Question: I'm building a dashboard of sorts as part of a project to learn React and NextJS. I'm stuck on an issue that I have found no solution to online. Any help is appreciated!
So I have a page called 'departments.js', which shows a table like the one in the image below.

I get the data to fill in the rows and columns from 2 hardcoded JSON stringa:
'''
const data = [
{ name: "Customer Service", num: '56', dept:'custserv' },
{ name: "Human Resources", num: '21', dept:'hr' },
{ name: "Quality Assurance", num: '13', dept:'qa' },
{ name: "Marketing", num: '30', dept:'mark' },
{ name: "Research and Development", num: '17', dept:'rnd' },
{ name: "Operations", num: '49', dept:'ops' },
{ name: "Sales", num: '37', dept:'sales' },
{ name: "Distribution", num: '26', dept:'dist' },
{ name: "IT", num: '12', dept:'it' },
]
const column = [
{ heading: 'Department', value: 'name' },
{ heading: 'No. of Employees', value: 'num' },
{ heading: 'Actions', value: 'dept' },
];
'''
The 'dept' field in the JSON string should store the name of the js file for that department.
What I want to achieve is - when the user clicks the button in the marketing row, the app navigates to '/mark.js'.
I have a separate component for the table:
'''
const Table = ({ data, column }) => {
return (
<table>
<thead>
<tr>
{column.map((item, index) => <TableHeadItem item={item} />)}
</tr>
</thead>
<tbody>
{data.map((item, index) => <TableRow item={item} column={column} />)}
</tbody>
</table>
)
}
const TableHeadItem = ({ item }) => <th>{item.heading}</th>
const TableRow = ({ item, column }) => (
<tr>
{column.map((columnItem, index) => {
if(columnItem.value.includes('.')) {
const itemSplit = columnItem.value.split('.')
return <td>{item[itemSplit[0]][itemSplit[1]]}</td>
}
return <td>{item['${columnItem.value}']}</td>
})}
</tr>
)
export default Table
'''
Here is how I build the table in the 'departments.js' file:
'''
return(
<div className={styles.tableCont}>
<Table data={data} column={column} /> {/* data and column JSONs*/}
</div>
)
'''
I tried declaring a function to build the button for each row with the 'dept' from the data JSON, but I'm not able to do it. Please advise on how to go about this.
'''
const viewDeptBtn = (dept) => {
return (
<button className={styles.viewDeptBtn} onClick={() => router.push('/'+dept)}>
View Department
</button>
)
}
const column = [
{ heading: 'Department', value: 'name' },
{ heading: 'No. of Employees', value: 'num' },
{ heading: 'Actions', value: viewDeptBtn('dept') },
];
'''
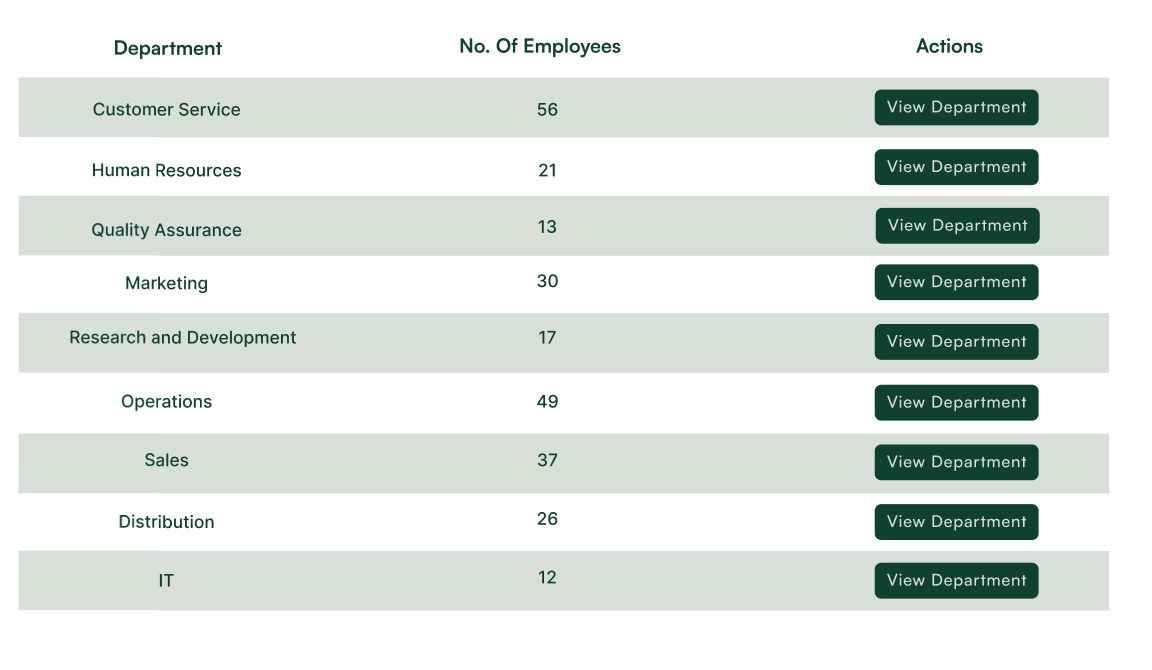
Answer: If your data is shaped like this:
'''
const data = [
{ name: "Customer Service", num: '56', dept:'custserv' },
{ name: "Human Resources", num: '21', dept:'hr' },
{ name: "Quality Assurance", num: '13', dept:'qa' },
{ name: "Marketing", num: '30', dept:'mark' },
{ name: "Research and Development", num: '17', dept:'rnd' },
{ name: "Operations", num: '49', dept:'ops' },
{ name: "Sales", num: '37', dept:'sales' },
{ name: "Distribution", num: '26', dept:'dist' },
{ name: "IT", num: '12', dept:'it' },
]
'''
Then to produce the table rows you'd just have to do the following:
'''
const Button = ({ dept }) => (
<button onClick={() => router.push('/${dept}')}>View Department</button>
);
const TableRow = ({ item }) => (
<tr>
<td>{item.name}</td>
<td>{item.num}</td>
<td>
<Button dept={item.dept} />
</td>
</tr>
);
const TableHeadItem = ({ item }) => <th>{item.heading}</th>;
export default function Table({data, column}) {
return (
<table>
<thead>
<tr>
{column.map((item, index) => (
<TableHeadItem item={item} key={index} />
))}
</tr>
</thead>
<tbody>
{data.map((item) => (
<TableRow item={item} key={item.num} />
))}
</tbody>
</table>
);
}
'''